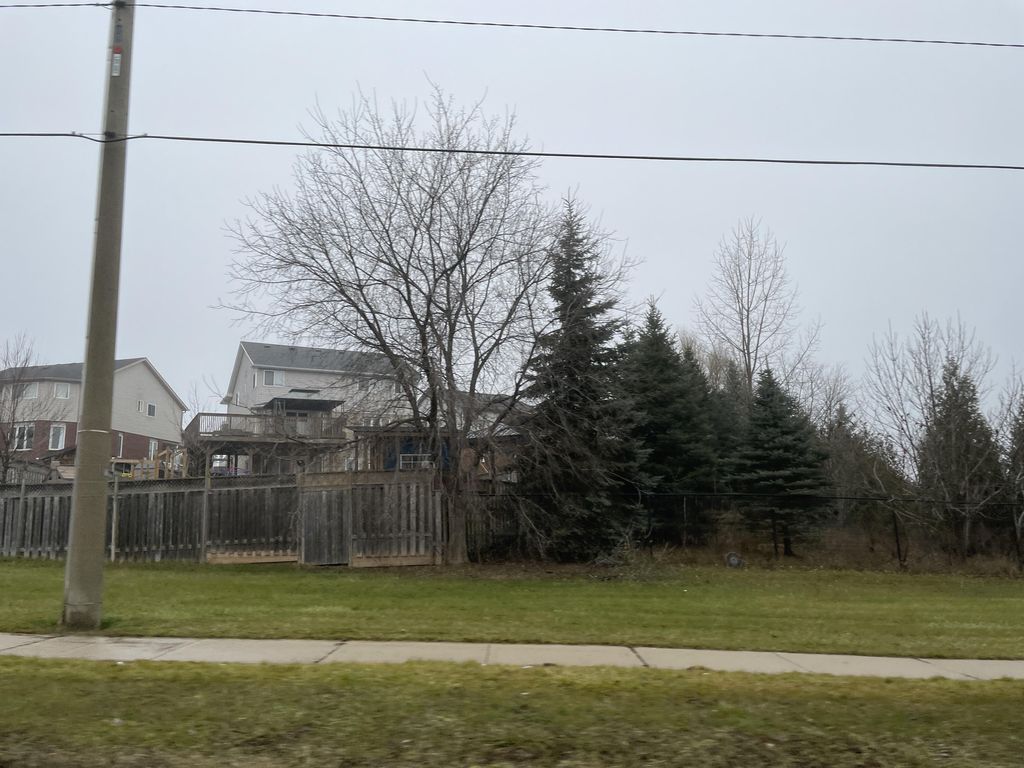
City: kitchener-waterloo